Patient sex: F
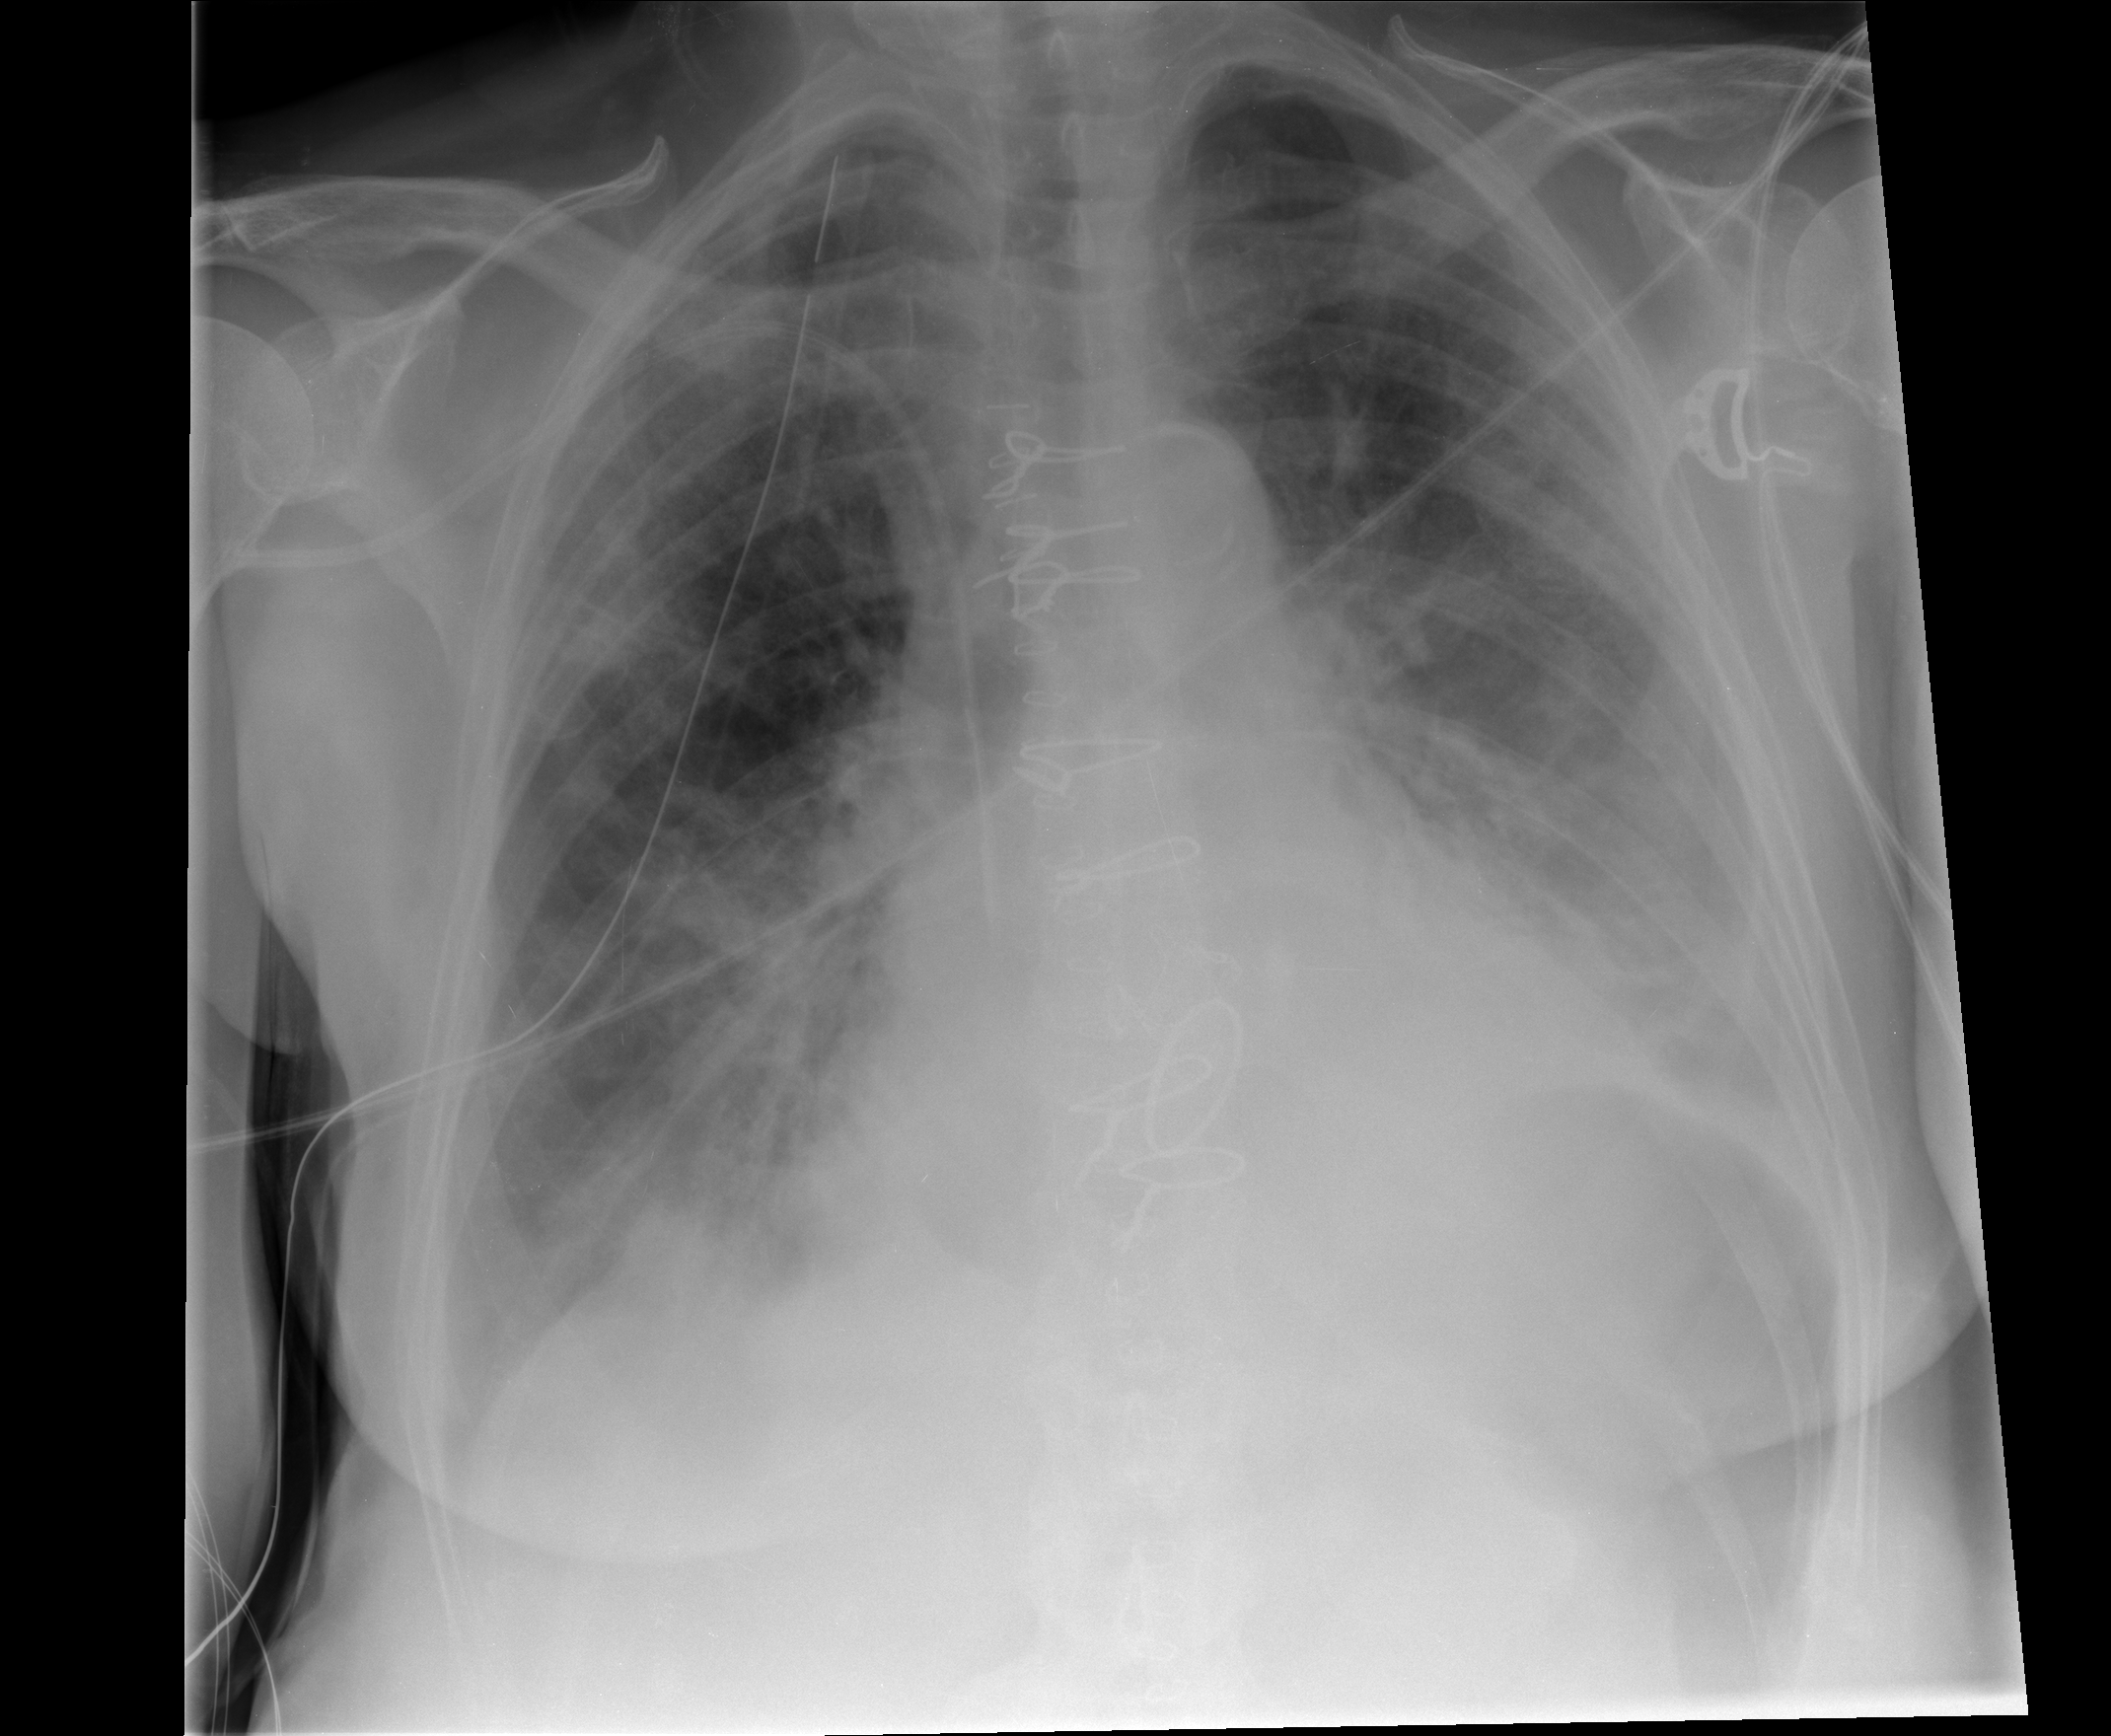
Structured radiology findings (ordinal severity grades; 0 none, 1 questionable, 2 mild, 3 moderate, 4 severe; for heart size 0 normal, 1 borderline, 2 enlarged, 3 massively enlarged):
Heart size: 2
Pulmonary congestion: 3
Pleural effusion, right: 2
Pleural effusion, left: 2
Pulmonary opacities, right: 3
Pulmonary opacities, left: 3
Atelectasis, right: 3
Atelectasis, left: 3